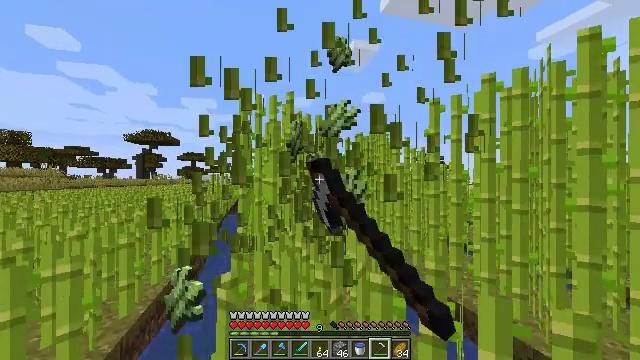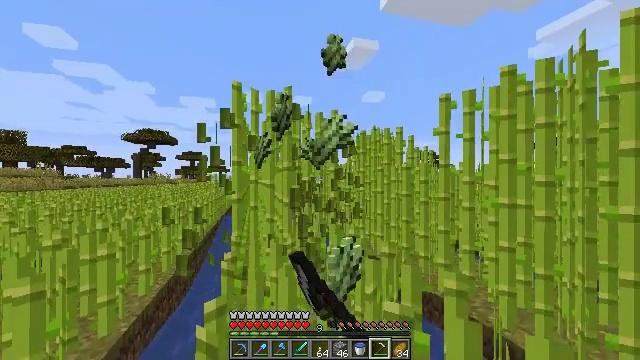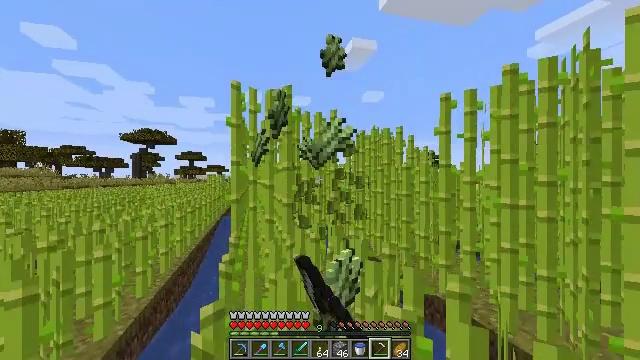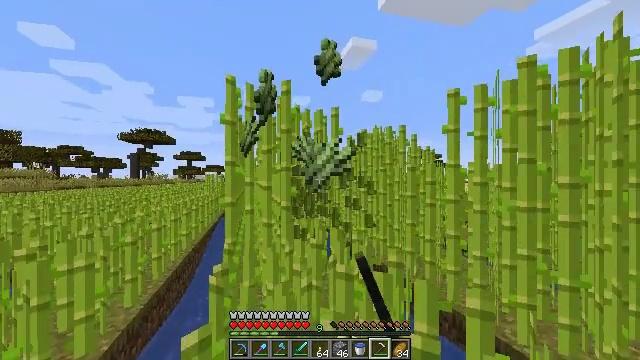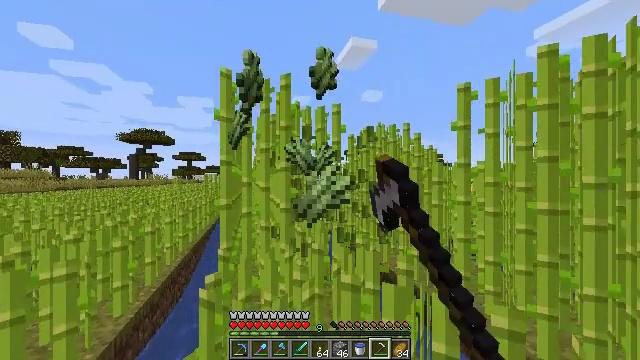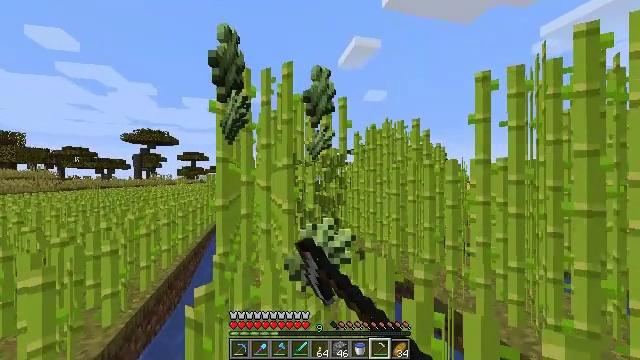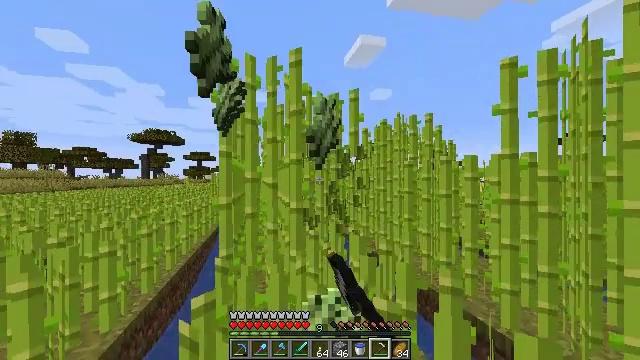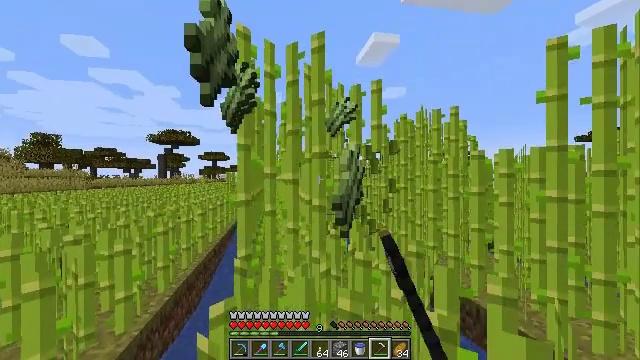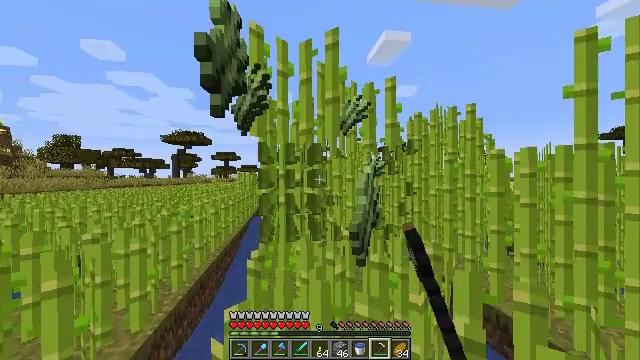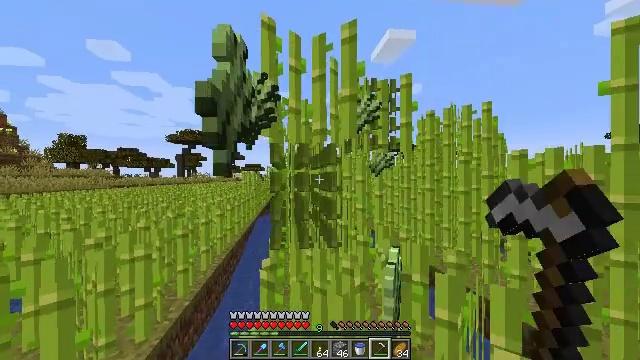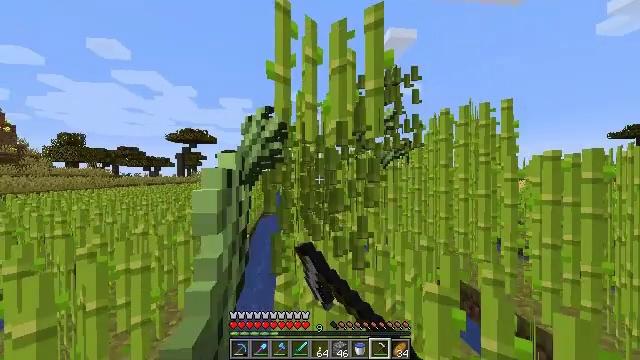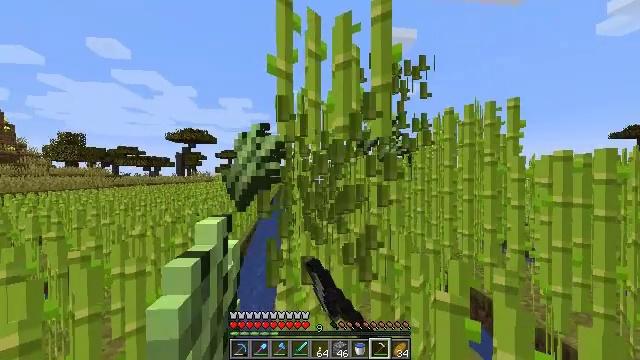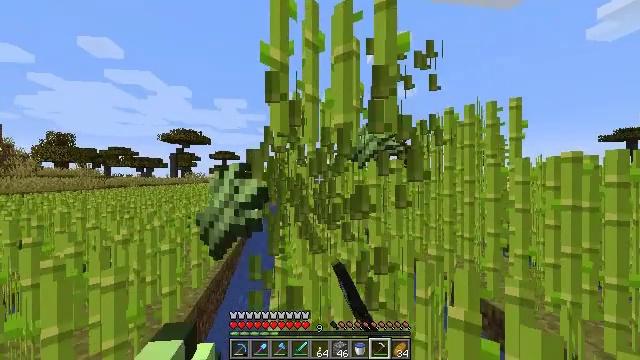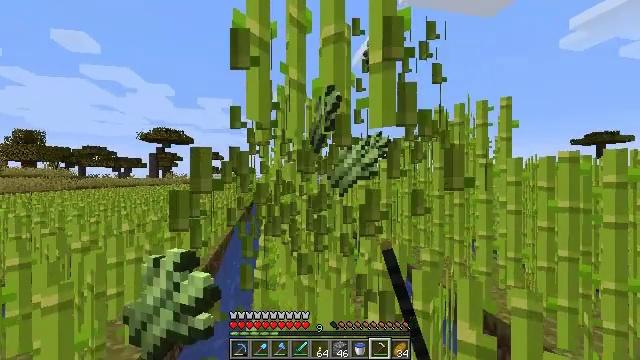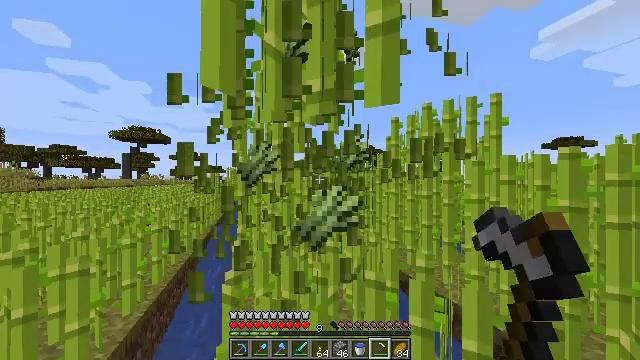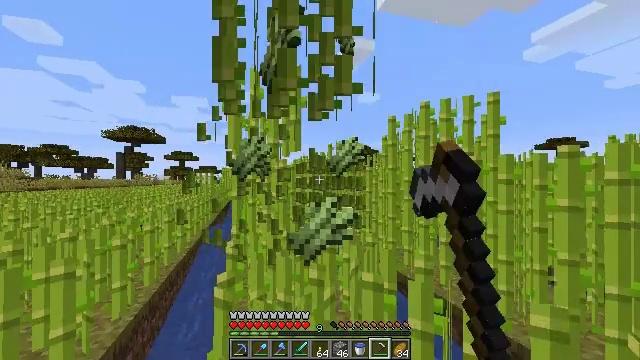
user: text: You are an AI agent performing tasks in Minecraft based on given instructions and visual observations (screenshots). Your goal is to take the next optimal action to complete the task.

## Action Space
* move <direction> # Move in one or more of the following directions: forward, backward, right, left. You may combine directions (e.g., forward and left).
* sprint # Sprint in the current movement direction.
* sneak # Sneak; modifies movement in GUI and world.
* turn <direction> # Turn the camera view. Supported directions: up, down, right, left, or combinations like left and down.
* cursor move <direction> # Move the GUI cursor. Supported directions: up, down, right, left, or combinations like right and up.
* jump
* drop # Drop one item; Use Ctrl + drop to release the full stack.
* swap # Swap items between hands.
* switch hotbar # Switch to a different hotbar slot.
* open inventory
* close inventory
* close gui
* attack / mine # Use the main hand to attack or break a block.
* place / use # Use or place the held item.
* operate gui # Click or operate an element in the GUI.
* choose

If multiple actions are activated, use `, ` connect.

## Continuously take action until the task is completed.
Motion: motion action
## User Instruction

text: Harvest sugar cane from the plant.
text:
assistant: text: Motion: move forward, attack / mine
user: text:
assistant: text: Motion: move forward, attack / mine
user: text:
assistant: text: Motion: move forward, attack / mine
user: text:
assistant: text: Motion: move forward, attack / mine
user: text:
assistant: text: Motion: move forward, attack / mine
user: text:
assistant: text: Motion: move forward and move left, turn left, attack / mine
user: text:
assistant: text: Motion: move forward and move left, turn left, attack / mine
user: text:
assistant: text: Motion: move forward and move left, turn left, attack / mine
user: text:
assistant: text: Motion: move forward and move left, attack / mine
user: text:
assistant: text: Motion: move forward, attack / mine
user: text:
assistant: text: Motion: move forward, attack / mine
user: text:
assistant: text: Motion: move forward, turn right, attack / mine
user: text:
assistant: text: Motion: move forward, turn right, attack / mine
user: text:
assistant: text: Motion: move forward, turn right, attack / mine
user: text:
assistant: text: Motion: move forward, attack / mine
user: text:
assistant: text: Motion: move forward, attack / mine
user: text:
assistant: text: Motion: move forward, attack / mine
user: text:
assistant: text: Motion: move forward, attack / mine
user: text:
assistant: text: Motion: move forward, attack / mine
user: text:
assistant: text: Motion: move forward, turn left, attack / mine
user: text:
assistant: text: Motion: move forward, turn left, attack / mine
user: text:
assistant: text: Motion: move forward and move left, turn left, attack / mine
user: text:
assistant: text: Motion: move forward and move left, turn left, attack / mine
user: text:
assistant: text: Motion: move forward and move left, attack / mine
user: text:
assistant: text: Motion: move forward, attack / mine
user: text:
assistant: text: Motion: move forward, attack / mine
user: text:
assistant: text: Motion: move forward, turn right, attack / mine
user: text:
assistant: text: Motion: move forward, turn right, attack / mine
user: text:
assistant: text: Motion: move forward, turn right, attack / mine
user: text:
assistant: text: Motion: move forward, attack / mine